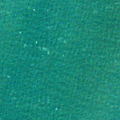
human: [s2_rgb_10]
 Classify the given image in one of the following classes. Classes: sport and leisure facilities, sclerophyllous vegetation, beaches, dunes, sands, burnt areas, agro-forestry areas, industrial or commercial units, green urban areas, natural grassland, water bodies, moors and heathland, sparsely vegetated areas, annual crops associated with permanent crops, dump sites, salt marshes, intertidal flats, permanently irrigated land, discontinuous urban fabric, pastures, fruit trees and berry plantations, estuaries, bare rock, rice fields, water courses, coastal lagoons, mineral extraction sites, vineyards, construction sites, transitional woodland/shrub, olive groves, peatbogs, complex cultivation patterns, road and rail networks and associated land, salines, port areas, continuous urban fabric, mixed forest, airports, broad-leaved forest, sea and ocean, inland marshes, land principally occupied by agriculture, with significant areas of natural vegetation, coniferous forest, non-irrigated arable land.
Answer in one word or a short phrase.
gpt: sea and ocean